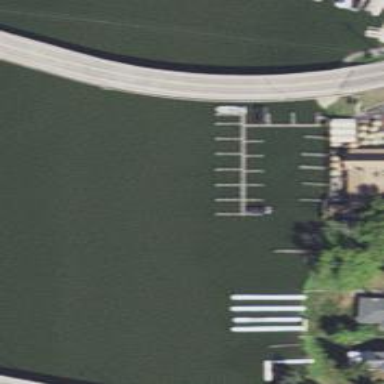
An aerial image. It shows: Man-made pier.